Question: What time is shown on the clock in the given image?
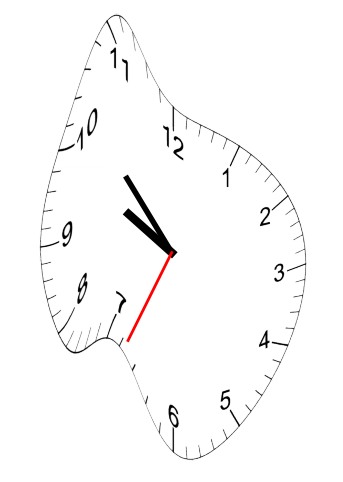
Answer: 09:52:34